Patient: sex M, age 59
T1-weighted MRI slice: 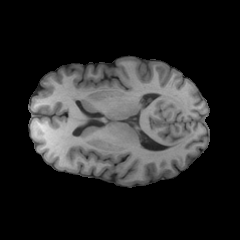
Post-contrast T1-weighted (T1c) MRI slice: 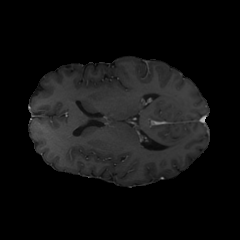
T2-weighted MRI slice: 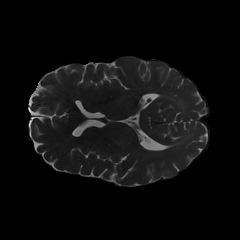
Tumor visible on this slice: no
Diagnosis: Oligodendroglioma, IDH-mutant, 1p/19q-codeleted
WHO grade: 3